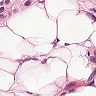
Metastatic tissue present: yes